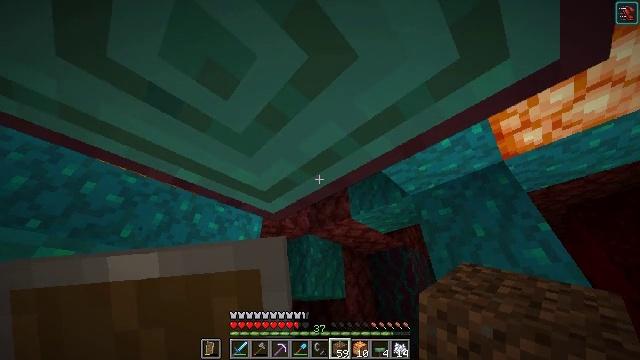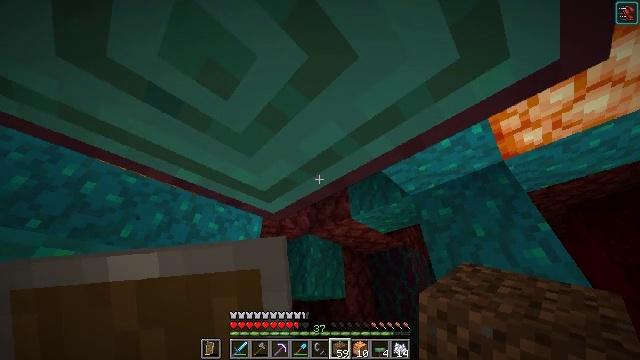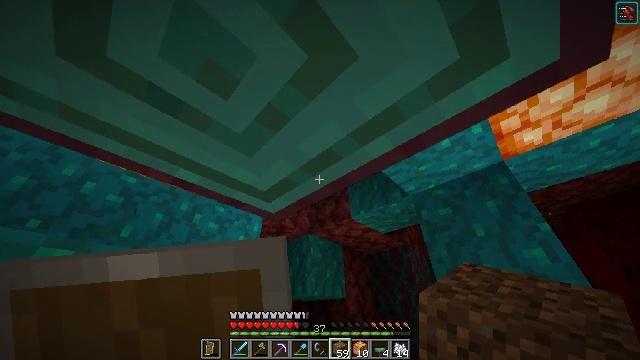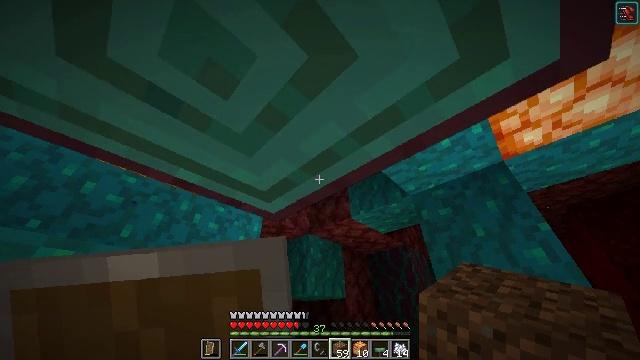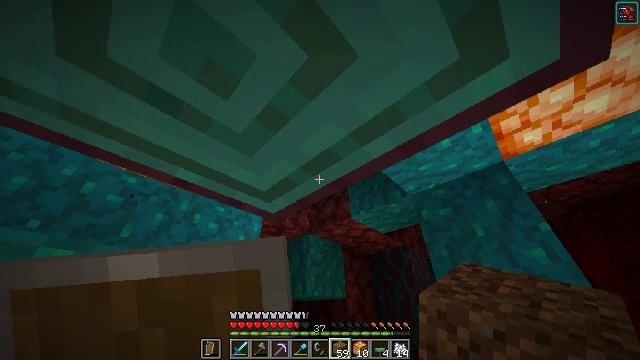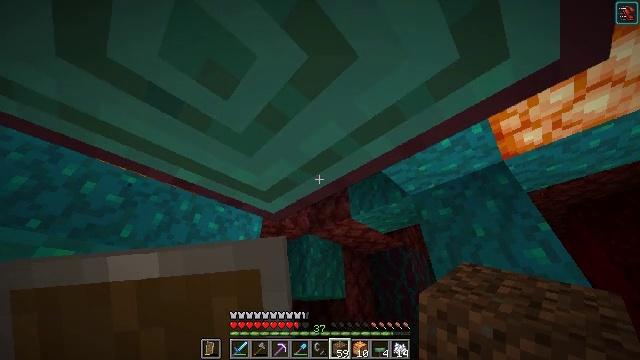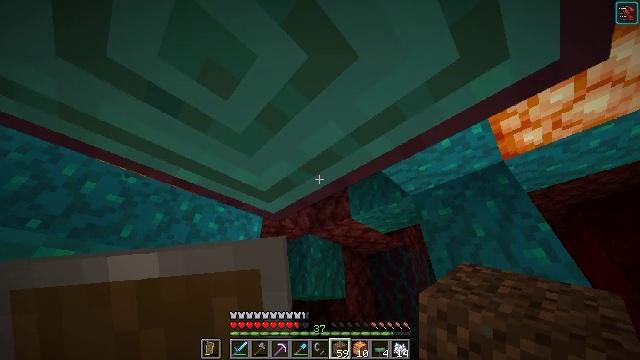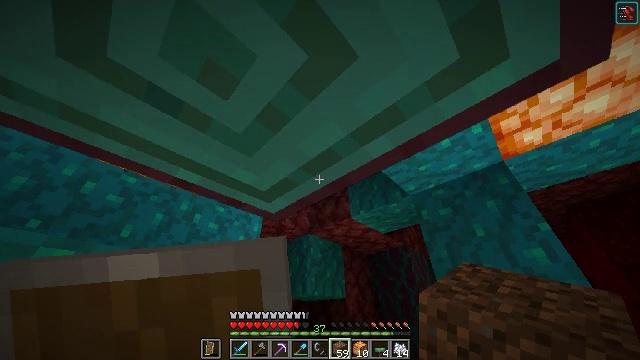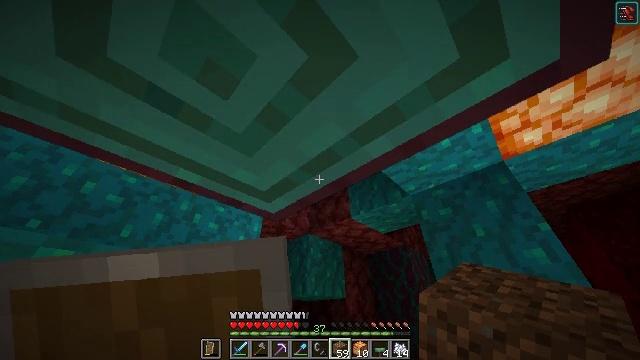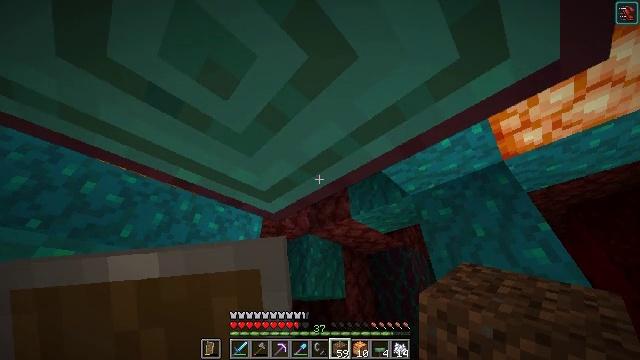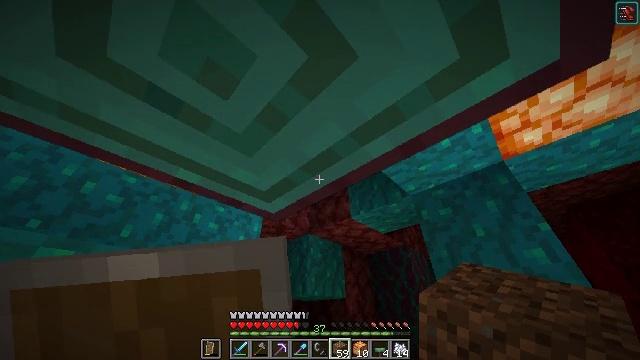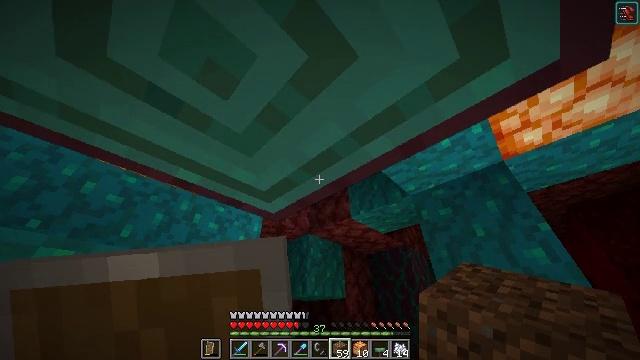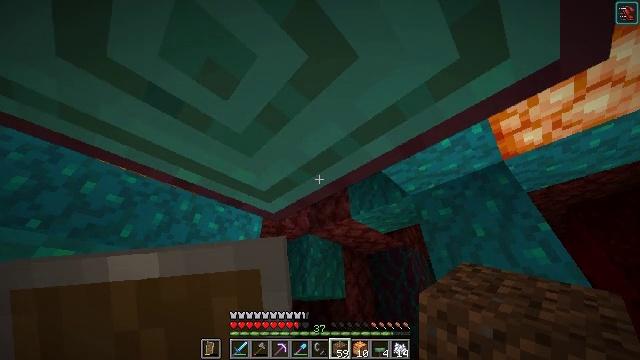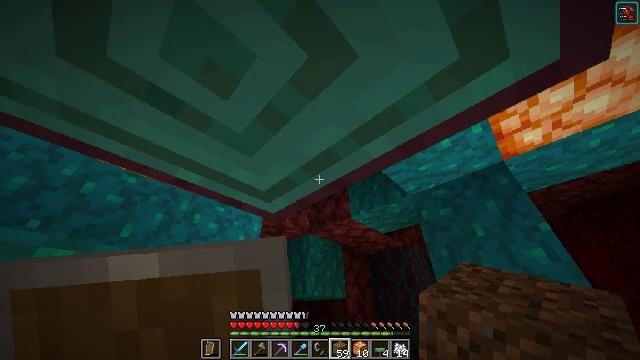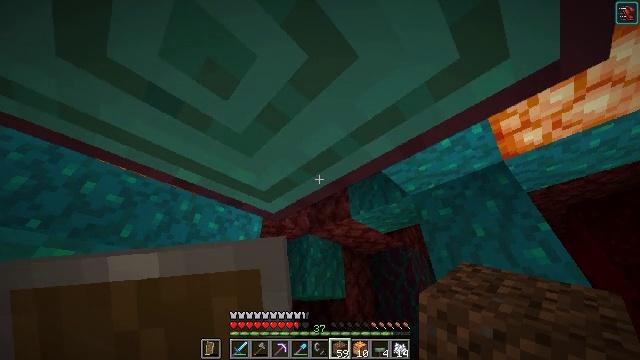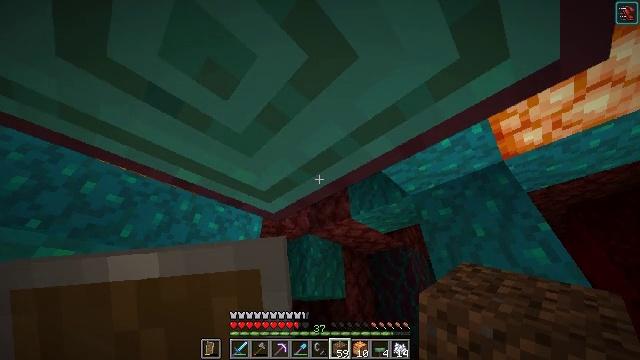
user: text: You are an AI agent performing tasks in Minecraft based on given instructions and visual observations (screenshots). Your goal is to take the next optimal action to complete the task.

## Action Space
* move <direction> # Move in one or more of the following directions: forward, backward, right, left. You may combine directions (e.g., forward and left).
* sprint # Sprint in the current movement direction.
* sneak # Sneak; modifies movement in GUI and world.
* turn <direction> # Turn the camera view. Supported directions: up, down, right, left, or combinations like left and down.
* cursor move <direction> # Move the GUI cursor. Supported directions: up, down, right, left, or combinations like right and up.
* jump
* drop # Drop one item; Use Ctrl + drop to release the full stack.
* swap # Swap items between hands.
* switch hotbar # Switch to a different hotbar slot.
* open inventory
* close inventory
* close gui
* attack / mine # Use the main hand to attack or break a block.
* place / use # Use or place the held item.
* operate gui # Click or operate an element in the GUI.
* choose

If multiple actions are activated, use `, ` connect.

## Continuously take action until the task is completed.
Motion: motion action
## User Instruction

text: Collect warped stem for crafting.
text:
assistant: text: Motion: no_op
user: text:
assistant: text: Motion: no_op
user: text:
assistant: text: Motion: no_op
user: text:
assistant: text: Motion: no_op
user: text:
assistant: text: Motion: no_op
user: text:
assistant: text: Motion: no_op
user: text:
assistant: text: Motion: no_op
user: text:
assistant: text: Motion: no_op
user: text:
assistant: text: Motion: no_op
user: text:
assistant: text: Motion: no_op
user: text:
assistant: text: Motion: no_op
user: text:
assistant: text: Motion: no_op
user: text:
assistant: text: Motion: no_op
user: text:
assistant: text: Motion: no_op
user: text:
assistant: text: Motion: no_op
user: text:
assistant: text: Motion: no_op
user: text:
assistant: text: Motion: no_op
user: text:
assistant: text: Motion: no_op
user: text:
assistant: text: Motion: no_op
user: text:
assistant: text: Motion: no_op
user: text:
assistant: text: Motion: no_op
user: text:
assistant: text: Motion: no_op
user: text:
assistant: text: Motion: no_op
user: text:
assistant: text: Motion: no_op
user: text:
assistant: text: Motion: no_op
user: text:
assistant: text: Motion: no_op
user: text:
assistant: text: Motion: no_op
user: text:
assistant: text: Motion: no_op
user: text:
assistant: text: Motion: no_op
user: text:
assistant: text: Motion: no_op